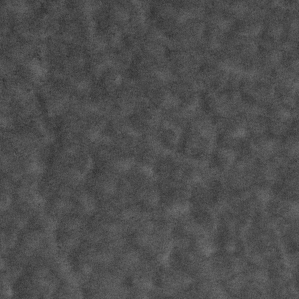
Label: frost